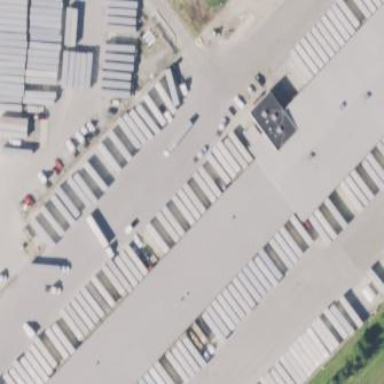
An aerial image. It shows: Warehouse with cargo vehicle.